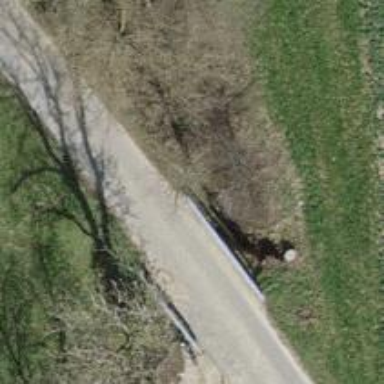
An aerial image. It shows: Paved tertiary road.